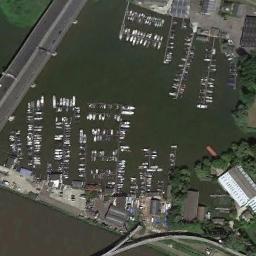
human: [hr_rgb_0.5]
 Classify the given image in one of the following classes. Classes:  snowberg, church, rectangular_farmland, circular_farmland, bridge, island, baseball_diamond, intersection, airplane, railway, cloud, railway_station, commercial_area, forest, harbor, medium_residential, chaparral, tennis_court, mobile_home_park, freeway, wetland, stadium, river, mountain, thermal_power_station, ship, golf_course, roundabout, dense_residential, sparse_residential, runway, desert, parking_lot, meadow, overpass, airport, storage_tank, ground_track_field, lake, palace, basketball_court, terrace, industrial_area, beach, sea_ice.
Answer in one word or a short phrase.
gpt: harbor